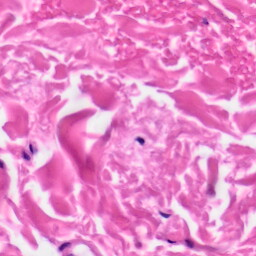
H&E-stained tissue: Skin